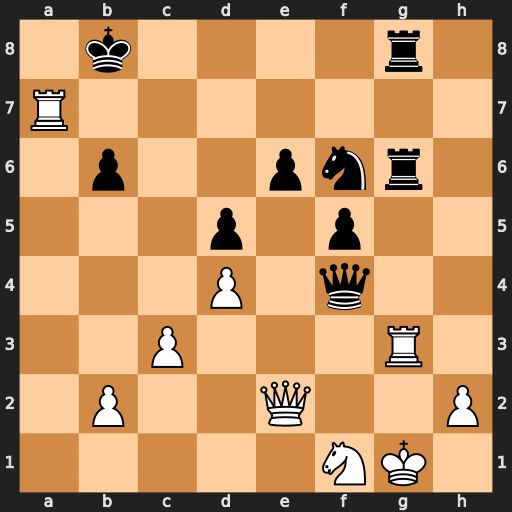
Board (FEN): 1k4r1/R7/1p2pnr1/3p1p2/3P1q2/2P3R1/1P2Q2P/5NK1
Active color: w
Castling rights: -
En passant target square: -
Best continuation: Qa6 Rxg3+ hxg3 Rxg3+ Nxg3 Qxg3+ Kf1 Qf4+ Ke2 Qe4+ Kd2